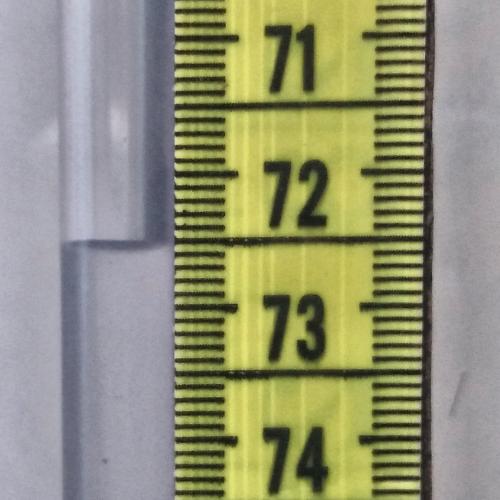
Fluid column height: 72.5 cm